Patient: sex F, age 60
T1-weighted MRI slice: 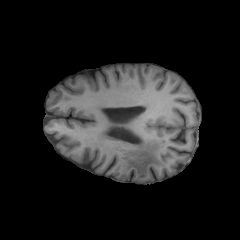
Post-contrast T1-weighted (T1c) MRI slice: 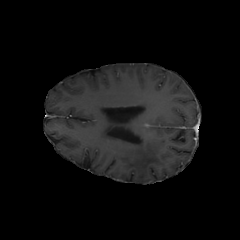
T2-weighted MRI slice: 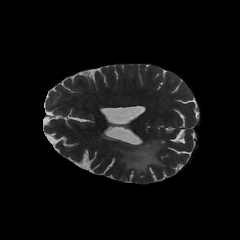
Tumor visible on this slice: yes
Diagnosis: Glioblastoma, IDH-wildtype
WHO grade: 4